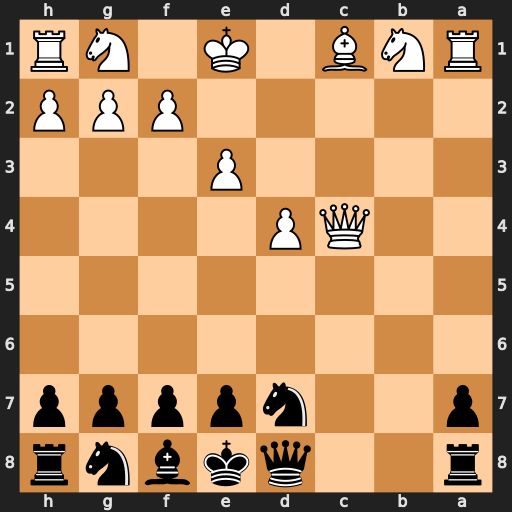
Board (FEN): r2qkbnr/p2npppp/8/8/2QP4/4P3/5PPP/RNB1K1NR
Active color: b
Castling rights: KQkq
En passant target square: -
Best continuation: Rc8 Qb3 Rxc1+